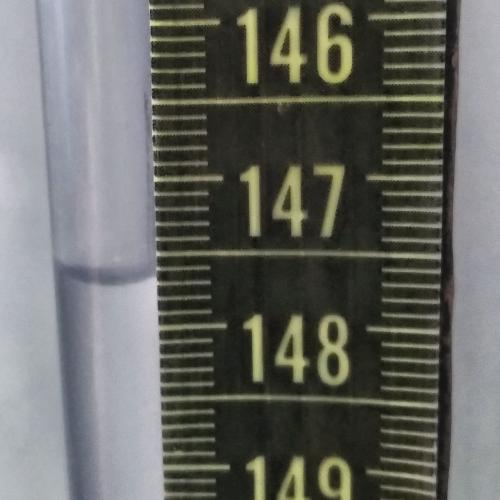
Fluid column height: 147.7 cm